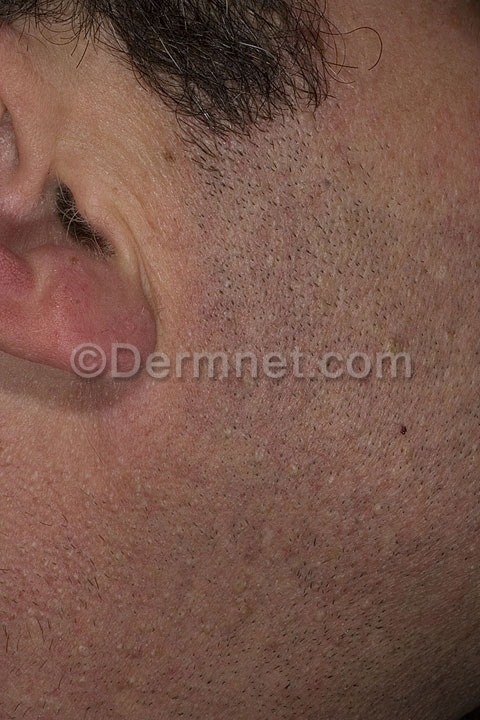
Disease: Systemic Disease